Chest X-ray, AP view. Patient: 31 years old, sex F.
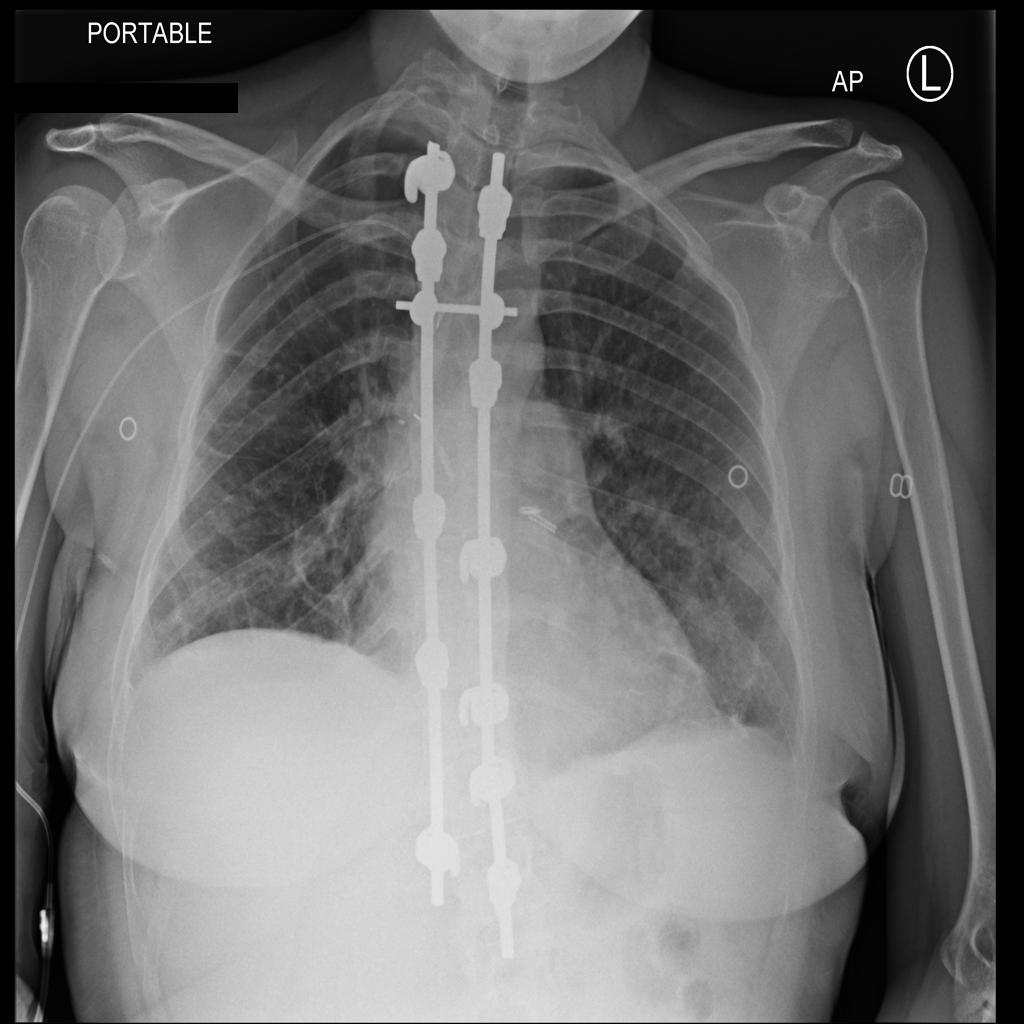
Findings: Fibrosis, Infiltration